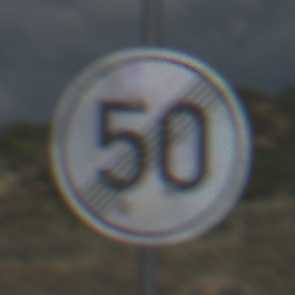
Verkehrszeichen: EndeGeschwindigkeit50
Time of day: Midday
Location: Outdoor (Nature)
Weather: PartlyCloudy
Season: NotSpecified
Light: Natural